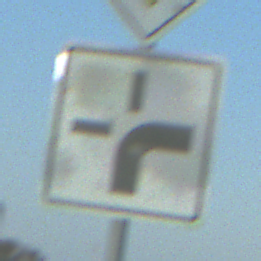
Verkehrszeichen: VerlaufVorfahrtsstrasse3
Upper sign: Vorfahrtsstrasse
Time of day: MorningAfternoon
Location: Outdoor (Nature)
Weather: Clear
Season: NotSpecified
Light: Natural